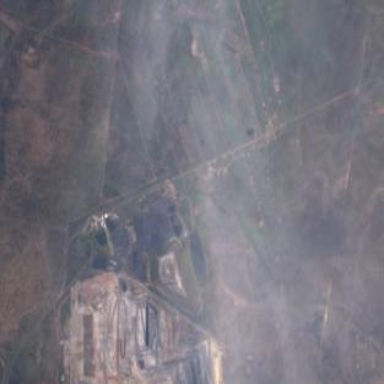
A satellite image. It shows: Industrial area used for mining.